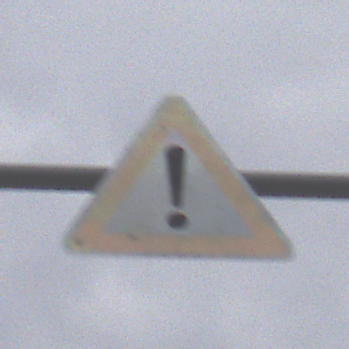
Verkehrszeichen: Gefahrenstelle
Umgebung: Outdoor, Suburban
Tageszeit: Midday
Wetter: Overcast
Licht: Natural
Jahreszeit: NotSpecified
Kontrast: LowContrast